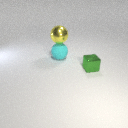
large cyan rubber sphere behind small green metal cube